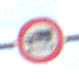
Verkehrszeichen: TatsaechlicheLaenge
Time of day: Night
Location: Outdoor (Nature)
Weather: Overcast
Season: NotSpecified
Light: Artificial